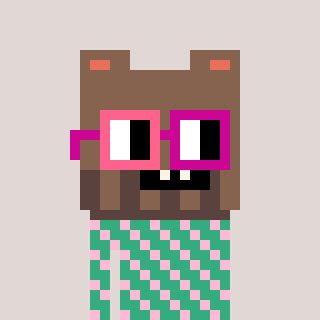
a pixel art character with square pink and red glasses, a bear-shaped head and a teal-colored body on a warm background